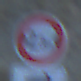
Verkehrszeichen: TatsaechlicheBreite2Komma3
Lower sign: RichtungsangabeDurchPfeile5
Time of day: SunriseSunset
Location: Outdoor (RoadRail)
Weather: Clear
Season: NotSpecified
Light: Natural